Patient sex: M
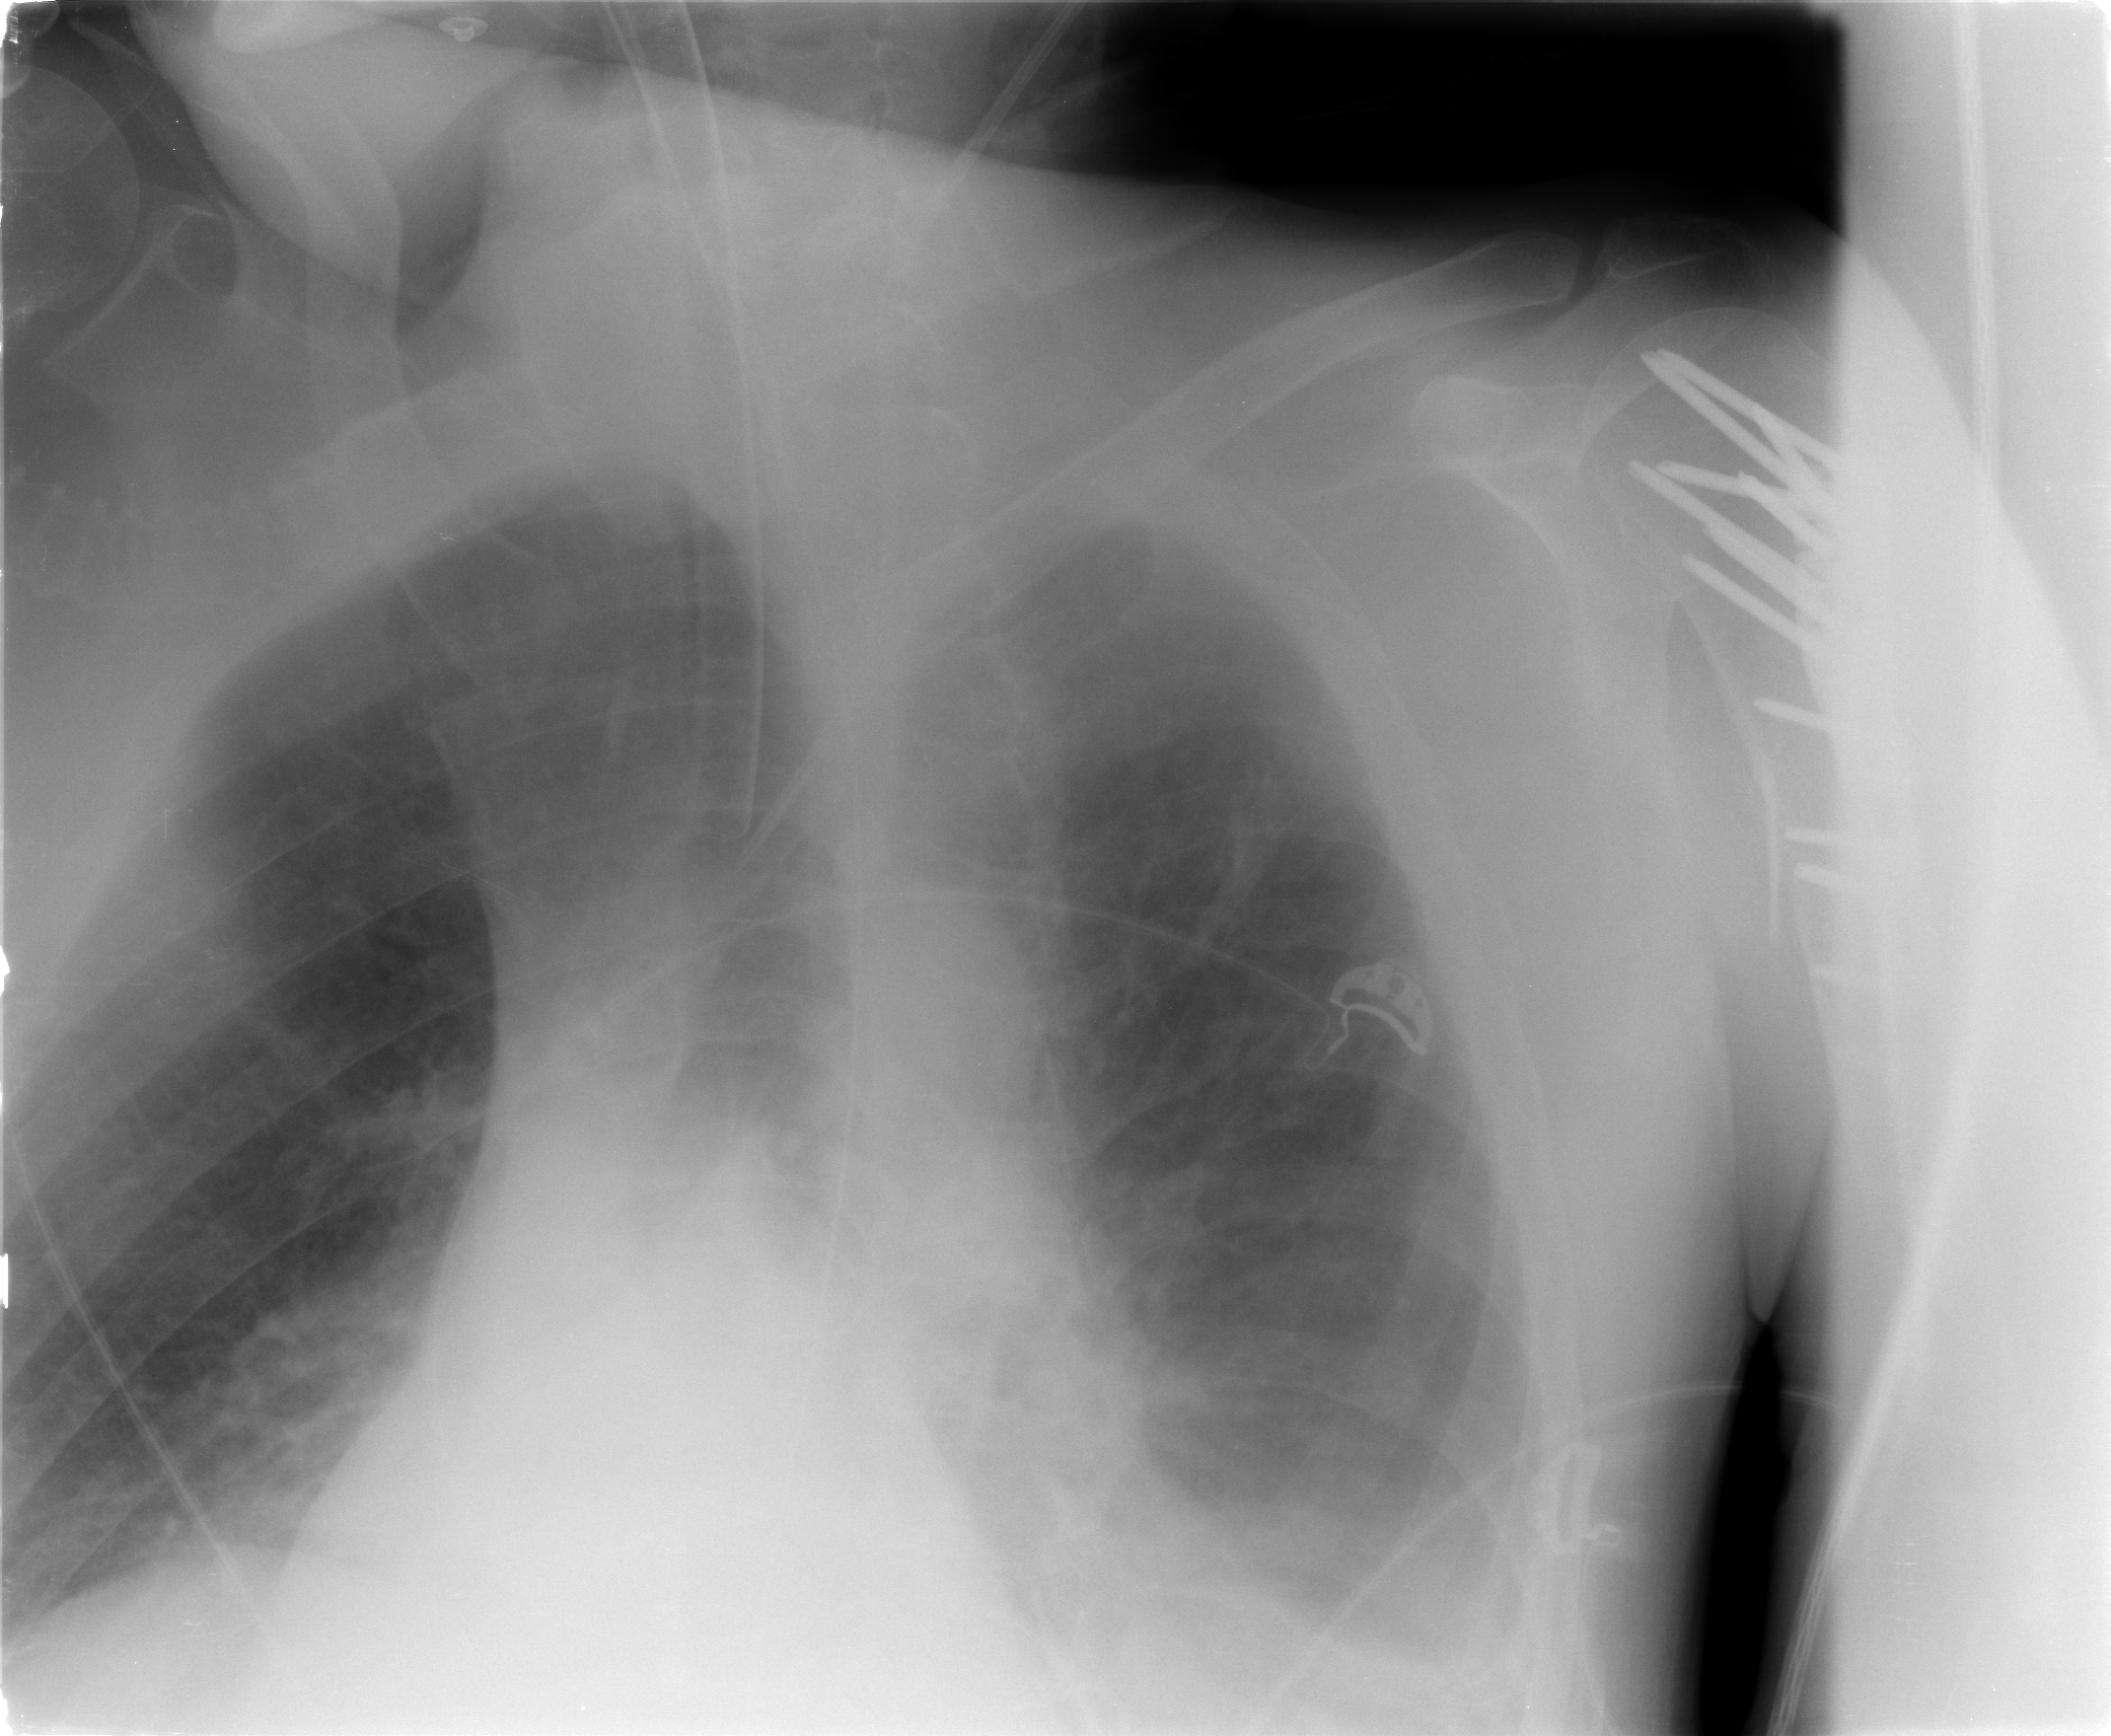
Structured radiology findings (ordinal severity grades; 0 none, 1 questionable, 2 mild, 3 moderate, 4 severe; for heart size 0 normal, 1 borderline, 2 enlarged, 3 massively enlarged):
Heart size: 1
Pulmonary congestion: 2
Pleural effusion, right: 2
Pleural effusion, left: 2
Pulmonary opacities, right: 1
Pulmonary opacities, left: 1
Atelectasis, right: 2
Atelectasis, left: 3